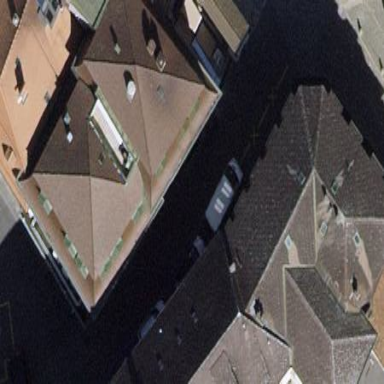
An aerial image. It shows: Gabled roof apartments building.